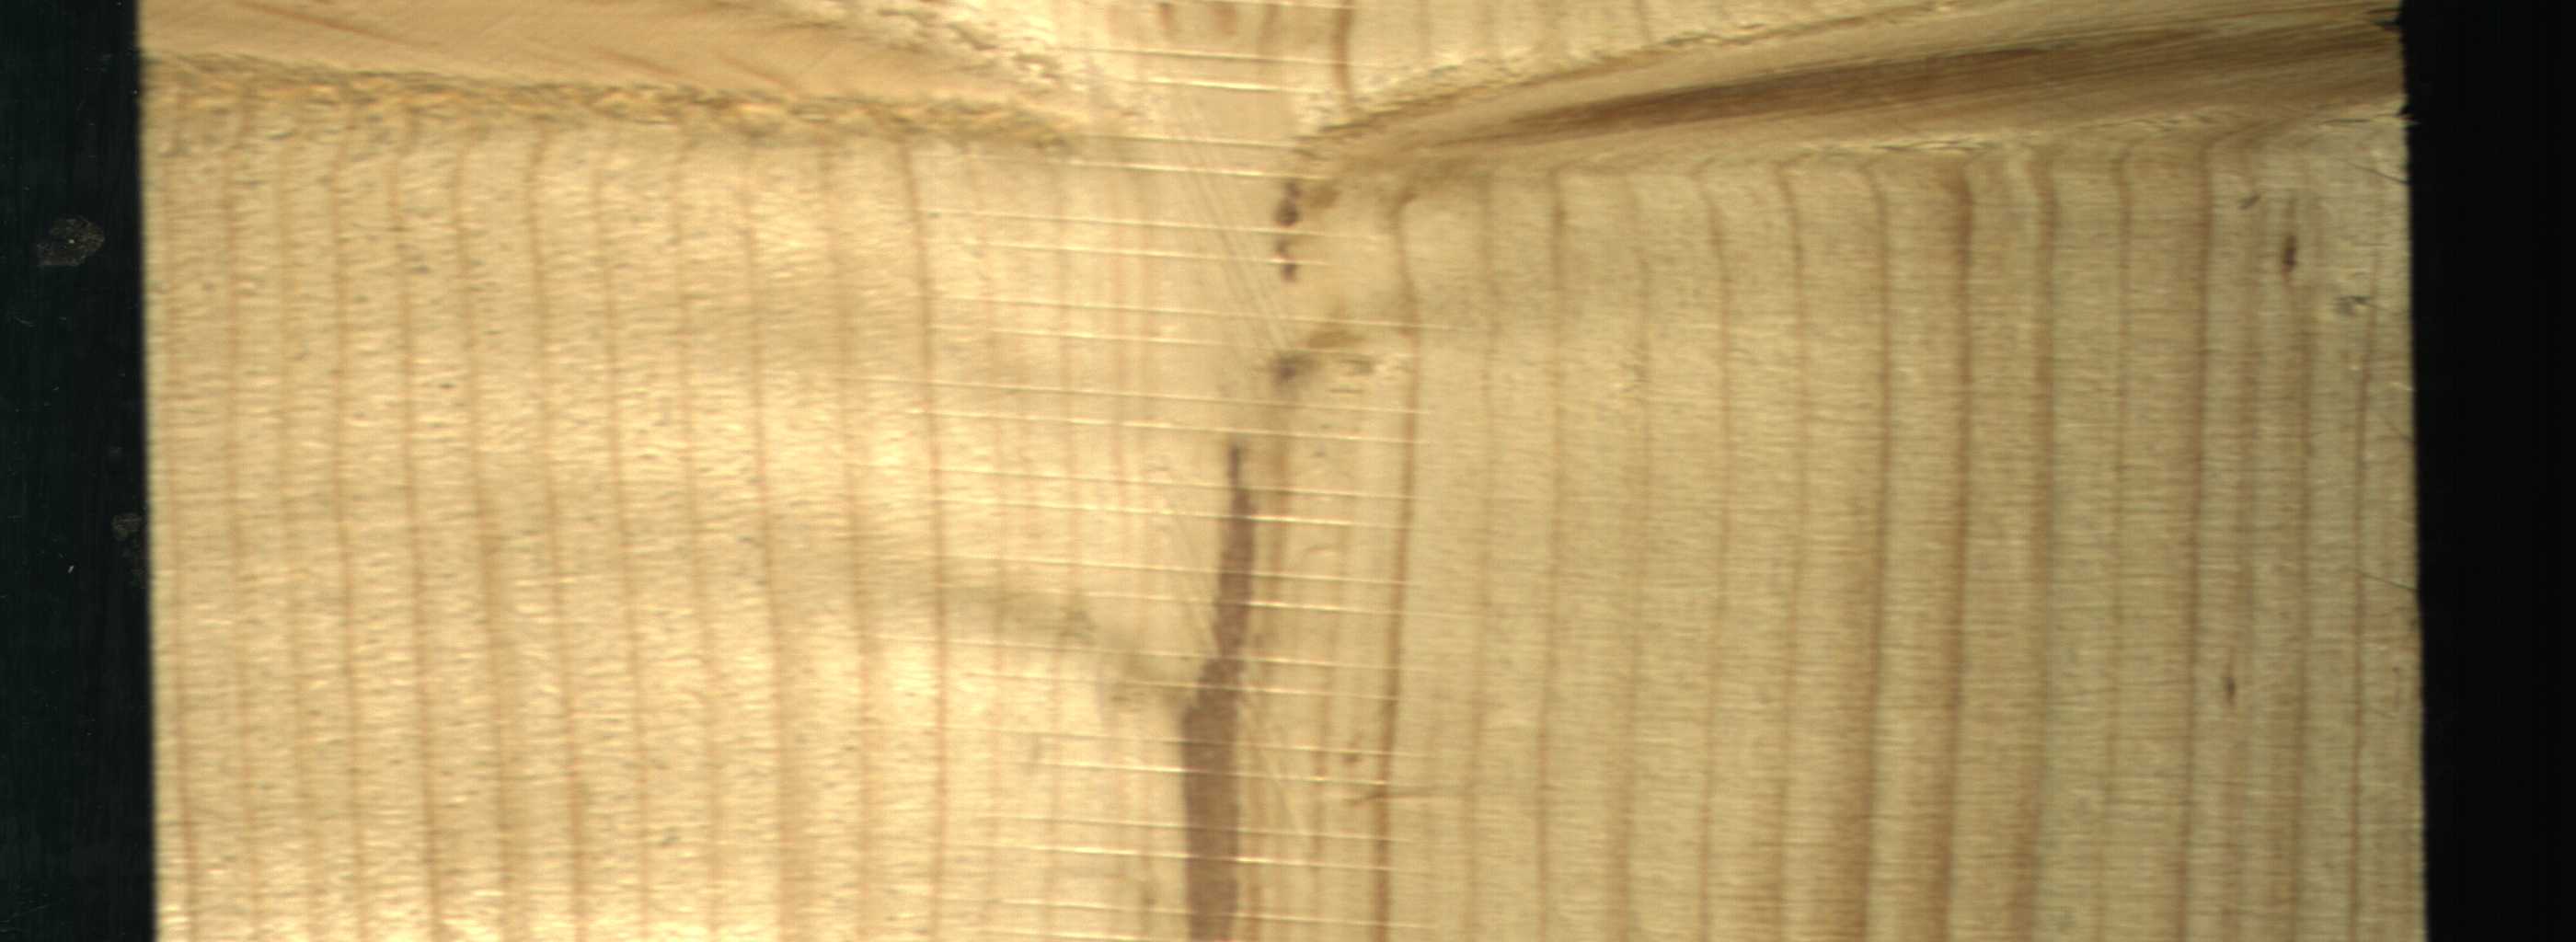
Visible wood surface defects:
Marrow
Live_Knot
Live_Knot